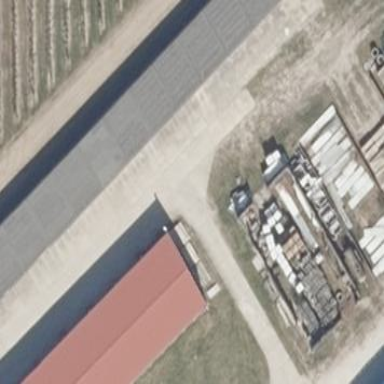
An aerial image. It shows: Shed building.